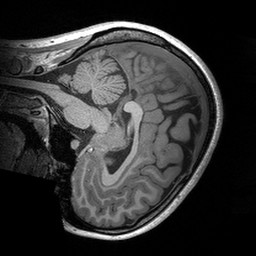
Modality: T1w
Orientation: sagittal
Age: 20
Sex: female
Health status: healthy
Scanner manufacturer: siemens
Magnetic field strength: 3 T
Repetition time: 2.53 s
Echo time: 0.00288 s